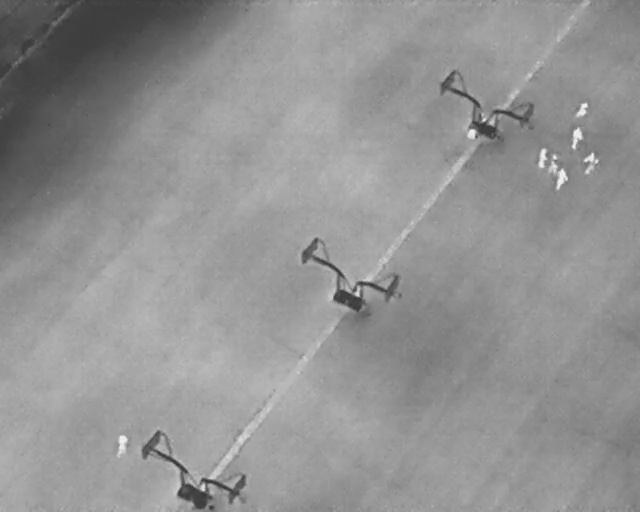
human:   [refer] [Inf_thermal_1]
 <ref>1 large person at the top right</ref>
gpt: <box>[[87, 25, 92, 28, 16]]</box>

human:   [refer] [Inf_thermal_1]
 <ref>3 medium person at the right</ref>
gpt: <box>[[83, 29, 86, 31, 2], [84, 31, 87, 32, 2], [85, 33, 89, 36, 4]]</box>